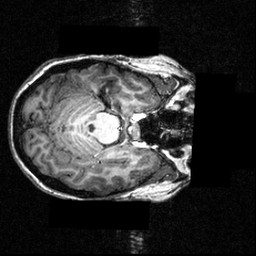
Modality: T1w
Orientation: axial
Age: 16
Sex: female
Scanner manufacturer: siemens
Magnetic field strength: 3.951 T
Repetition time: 1.5 s
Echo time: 0.00335 s